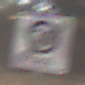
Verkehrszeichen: EndeZone30
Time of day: MorningAfternoon
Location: Outdoor (Nature)
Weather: PartlyCloudy
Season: NotSpecified
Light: Natural